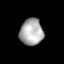
Tissue: lung
Cell type: Others
Senescence score: 0.207
Nuclear area (px): 600
Mean DAPI intensity: 172.557